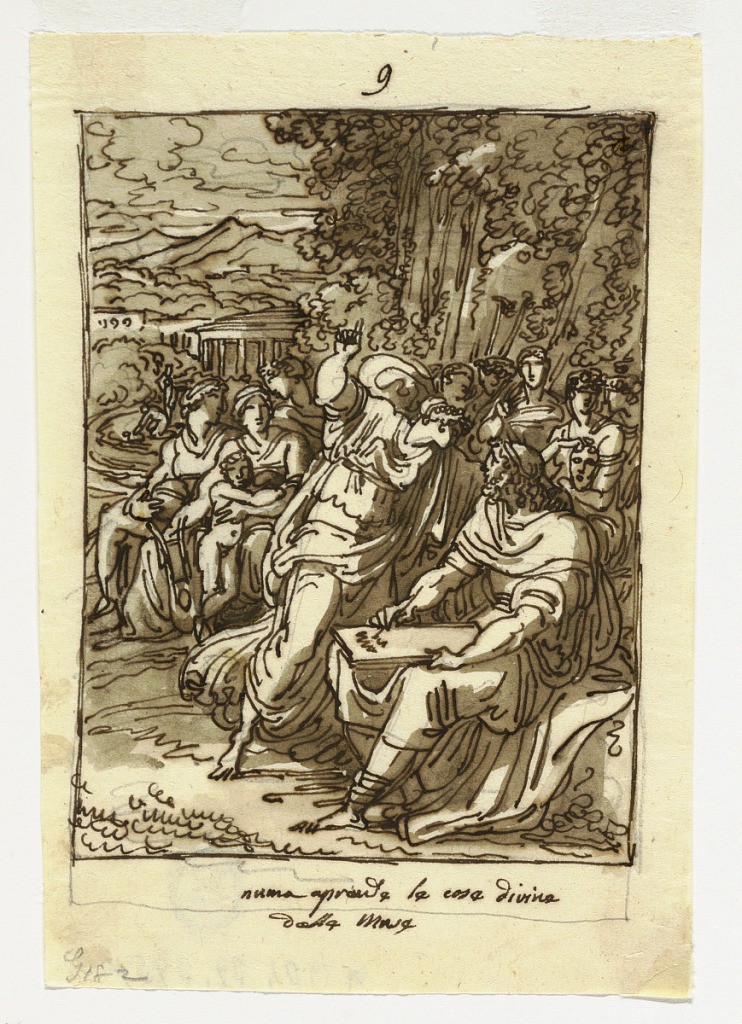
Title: Palazzo Milzetti, Faenza;
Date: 1802–05
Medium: Pen and brown ink, brown wash, over black chalk on white laid paper
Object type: Drawing
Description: Ceiling Design: Numa Pompilius Being Taught by the Muses??? Numa is shown seated, in profile, writing while listening to a Muse. Her eight sisters are gathered in the  middle plane with boy leaning at left. Wooded mountainous landscape with temple and houses in the left distance.